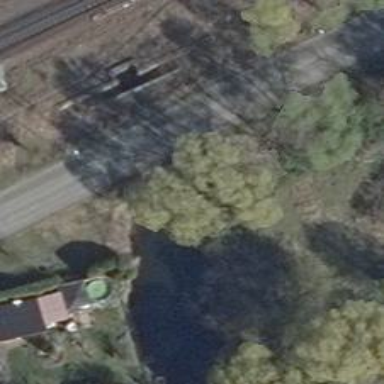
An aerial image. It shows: Culvert underpass for canal.